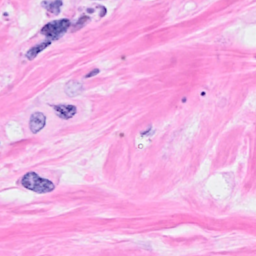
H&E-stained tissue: Breast